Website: home-depot
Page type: stored-credit-cards
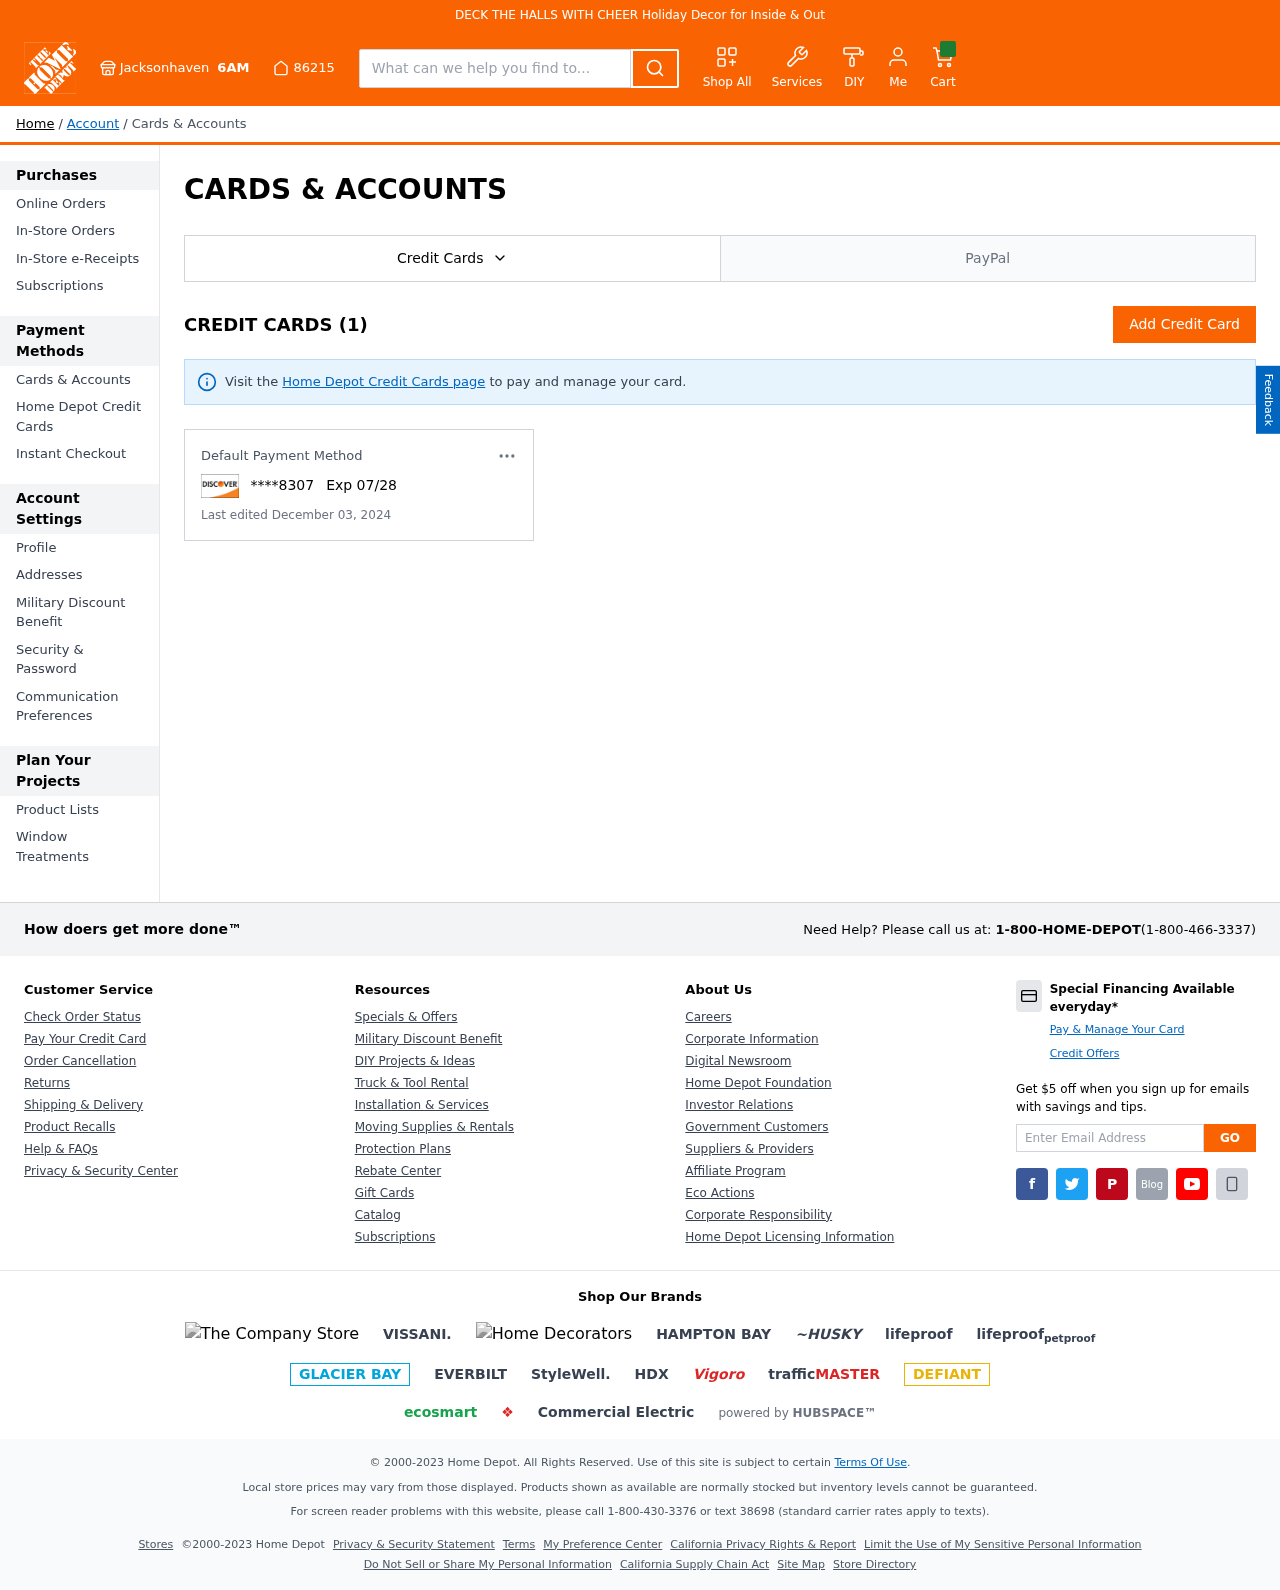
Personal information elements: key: PII_CARD_EXPIRY
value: Exp 07/28
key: PII_CARD_LAST4
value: ****8307
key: PII_CITY
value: Jacksonhaven
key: PII_POSTCODE
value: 86215
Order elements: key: ORDER_DATE
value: December 03, 2024
Search elements: key: HEADER_SEARCH
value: What can we help you find to...